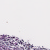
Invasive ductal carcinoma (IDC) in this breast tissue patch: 0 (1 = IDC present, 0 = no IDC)